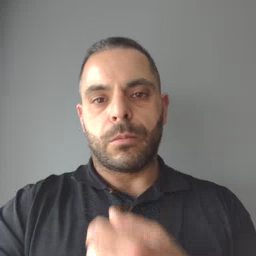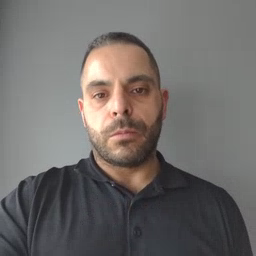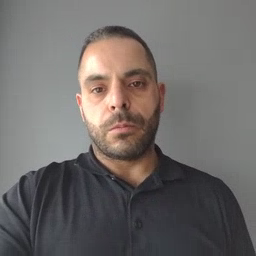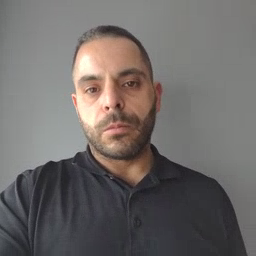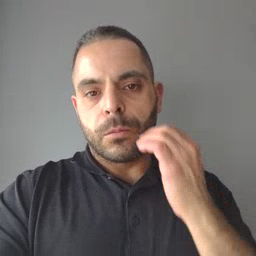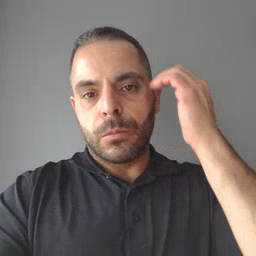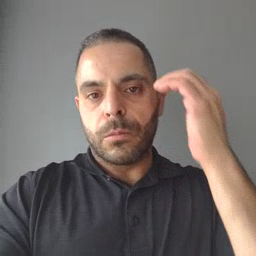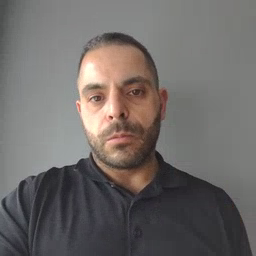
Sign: head